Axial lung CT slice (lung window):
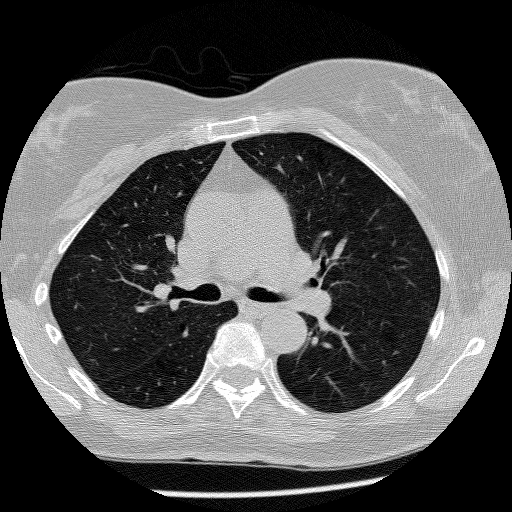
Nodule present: no